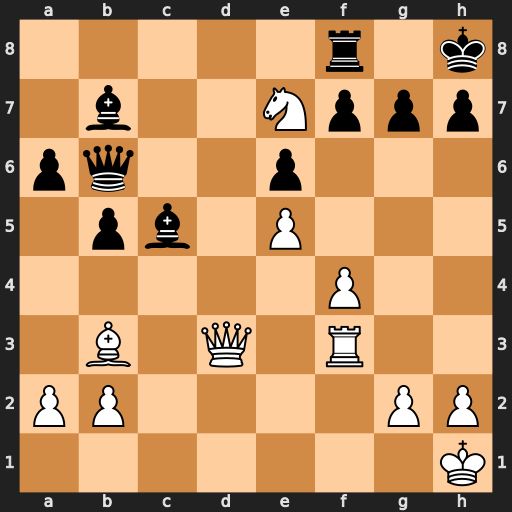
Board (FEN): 5r1k/1b2Nppp/pq2p3/1pb1P3/5P2/1B1Q1R2/PP4PP/7K
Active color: w
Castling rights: -
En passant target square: -
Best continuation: Qxh7+ Kxh7 Rh3#